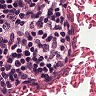
Metastatic tissue present: no